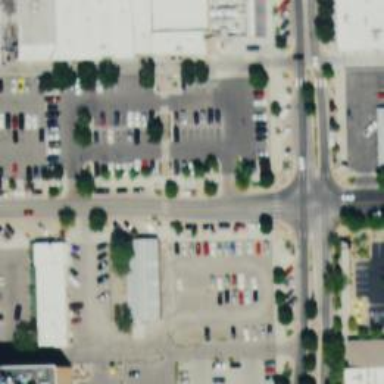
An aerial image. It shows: Parking space.